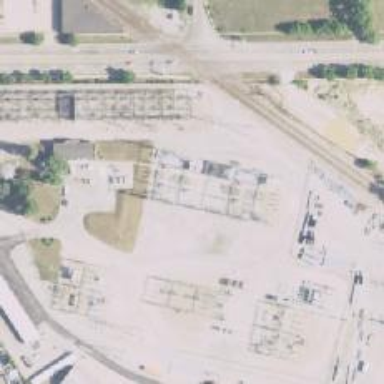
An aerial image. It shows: Switch for power supply.